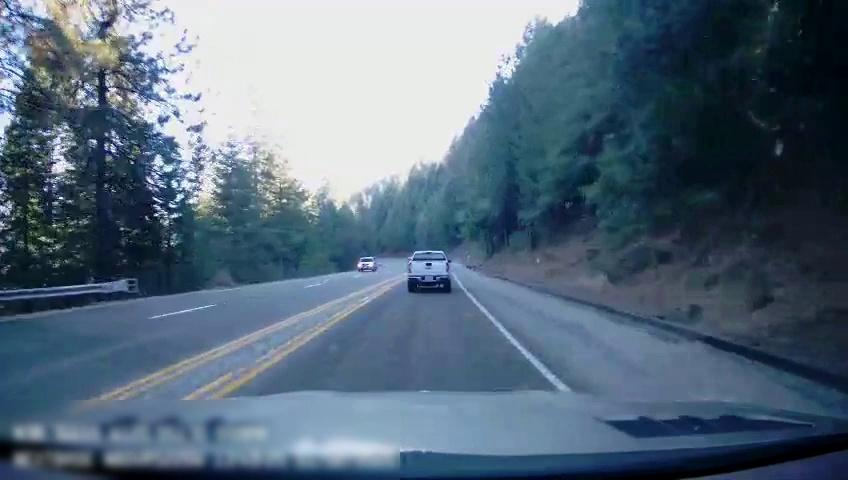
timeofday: Day
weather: Sunny
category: Drivable Space
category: Vehicles | SUV
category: Vehicles | Truck
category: Lanes | Alternate Lane
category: Lanes | Current Lane
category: Lanes | Current Lane
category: Lanes | Opposite Lane
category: Lanes | Opposite Lane
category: Lanes | Opposite Lane